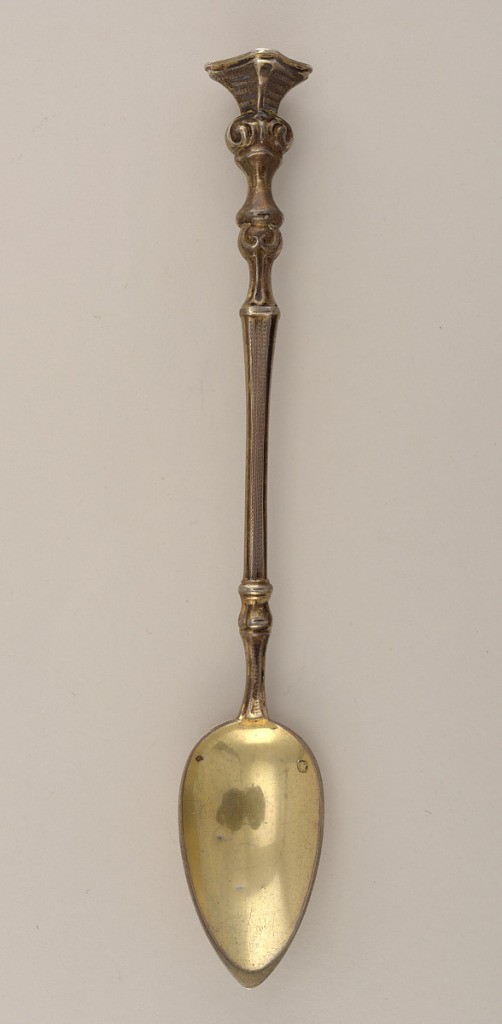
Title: Spoon
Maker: Louis-Emile Lecornet
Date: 19th century
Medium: gold plated, silver
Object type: spoon
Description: Pointer oval bowl, gilded, flaring panelled stem with baluster and scroll terminal and lozenge-shaped crusher.